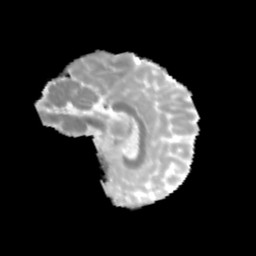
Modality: MD
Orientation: sagittal
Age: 13
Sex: female
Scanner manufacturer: siemens
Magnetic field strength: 3 T
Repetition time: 3.8 s
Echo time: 0.07 s